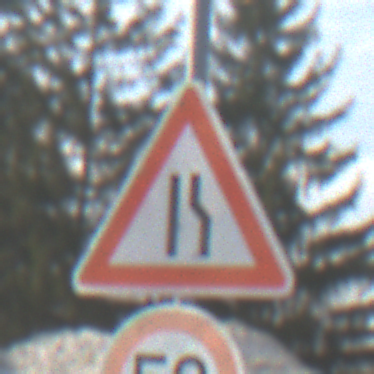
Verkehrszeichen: EinseitigVerengteFahrbahnRechts
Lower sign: Geschwindigkeit50
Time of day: Midday
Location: Outdoor (Suburban)
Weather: PartlyCloudy
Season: NotSpecified
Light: Natural